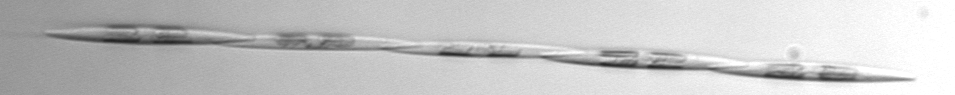
Label: Pseudo-nitzschia